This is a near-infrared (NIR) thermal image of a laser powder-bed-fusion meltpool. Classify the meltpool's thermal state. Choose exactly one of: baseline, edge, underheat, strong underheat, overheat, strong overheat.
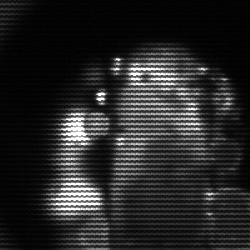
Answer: strong underheat